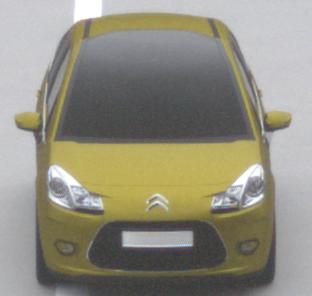
Make: Citroen
Model: C3 1.1
Detailed model: C3 (II)
Model produced from: 2010/01
Model produced until: 2012/03
Doors: 5
Color: yellow
Road condition: dry road
Daytime: midday
Contrast: low contrast